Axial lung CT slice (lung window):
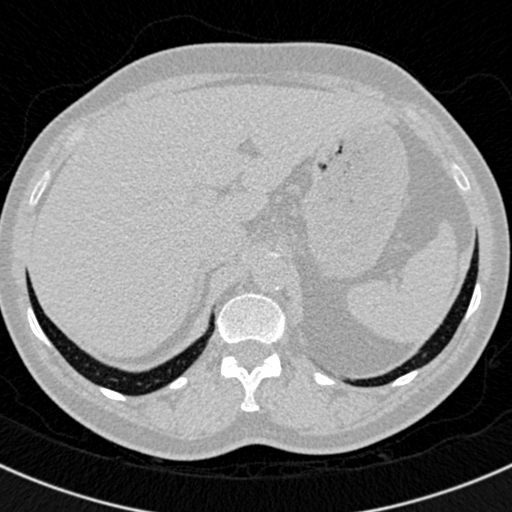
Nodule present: no